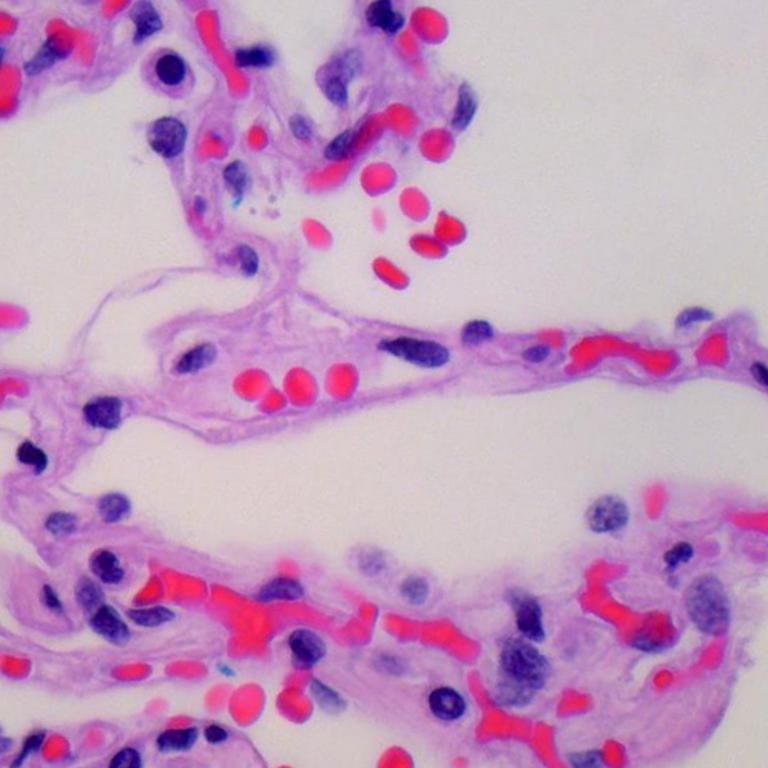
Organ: lung
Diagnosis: benign